Question: Is it possible to create a webjob on a dockerized app service in Azure? Background:
I have an app service plan in Azure on East1, Linux OS, S1 Tier pricing. On that plan I have a dockerized app service running a super simple Node.js app. The Node app saves .png files to blob container storage and I want to create a scheduled webjob that clears out old .png's. All seems good, except Azure does not give me the option to create the webjob. The option is greyed out:
webjobs not available:

I tried scaling up the pricing tier on the subscription and that didn't work.
I also have another subscription that's Central, S1, but this one is a Windows machine and the app service on subscription #2 is a regular app service running a .net app. On this app service, I do have the ability to run a webjob.
There are several differences between the two, so does anyone know why one works and not the other? Is it the region? The fact that the app service is on Docker? or is it Windows vs Linux?
Is it possible to deploy a WebJob to the dockerized app service from Visual Studio even if it doesn't appear to be possible to do so from the Azure portal? I'm having trouble finding documentation on this.
many thanks!
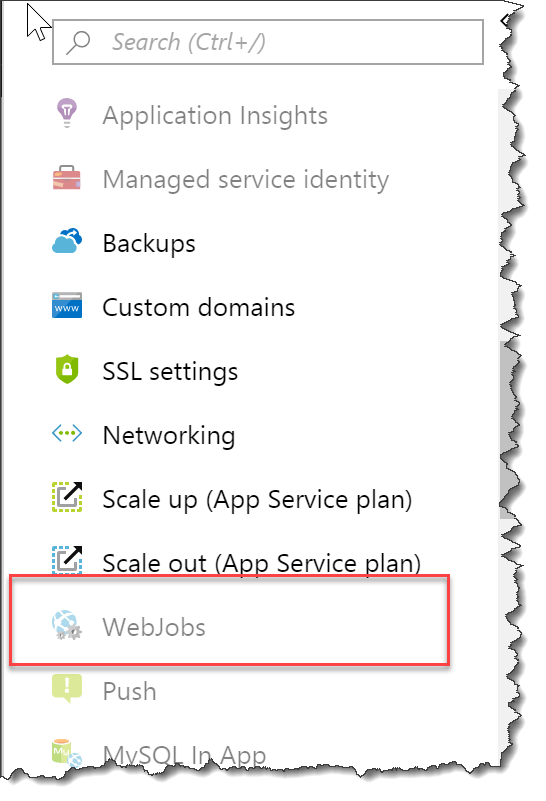
Answer: Currently, azure app service for and seems not support webjob in the portal.
> Is it possible to deploy a WebJob to the dockerized app service from Visual Studio even if it doesn't appear to be possible to do so from the Azure portal? I'm having trouble finding documentation on this.
Not sure but big probability can't, you could refer to this article to have a try: <URL>.
Besides, if you want to improve it, you could post your idea in the azure <URL>.